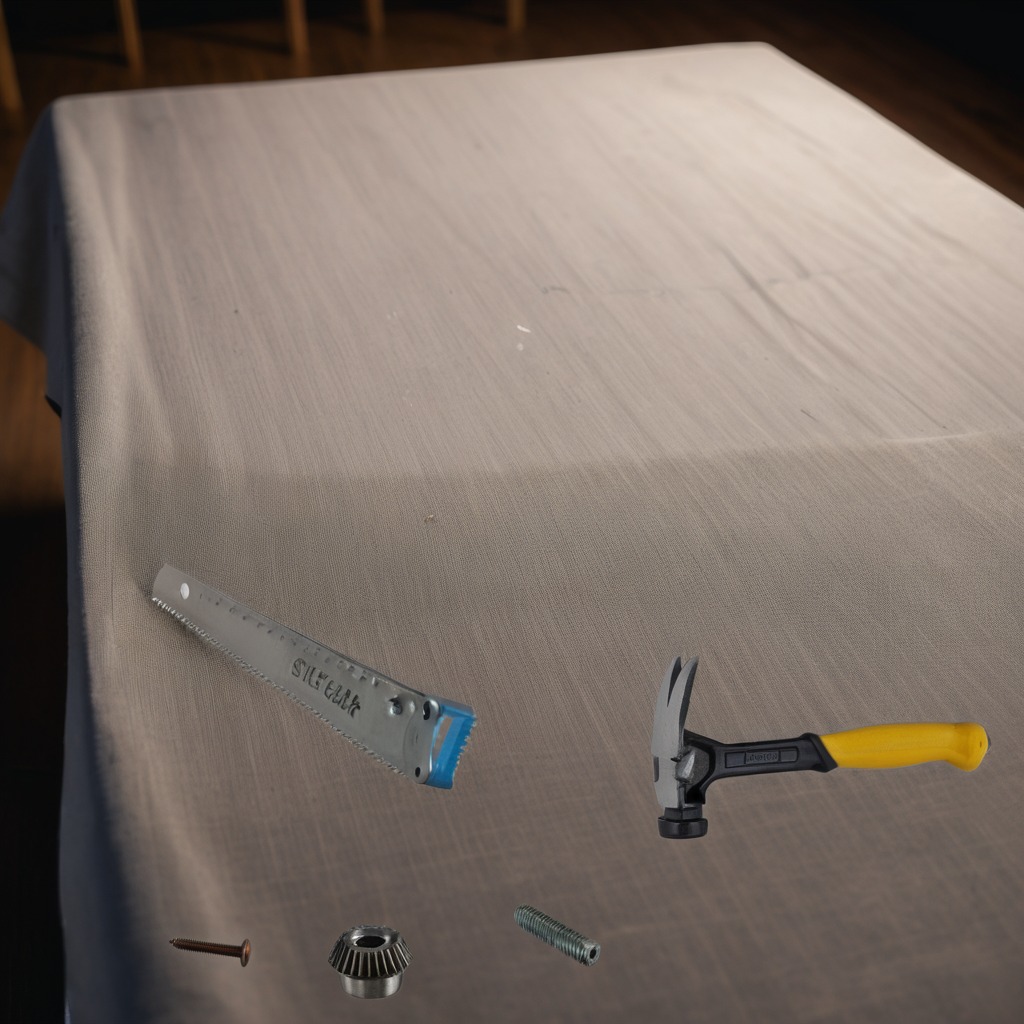
A gear with teeth is lying on the wooden table.